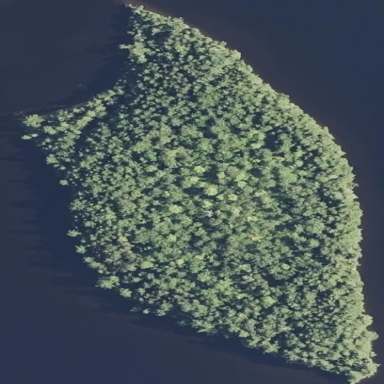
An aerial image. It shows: Island.